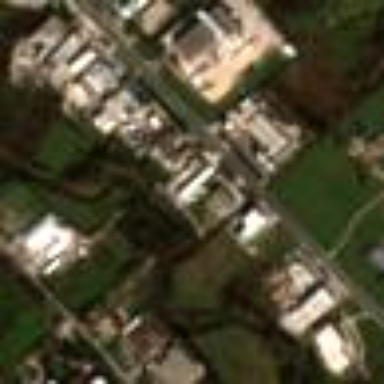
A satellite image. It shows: Industrial area.